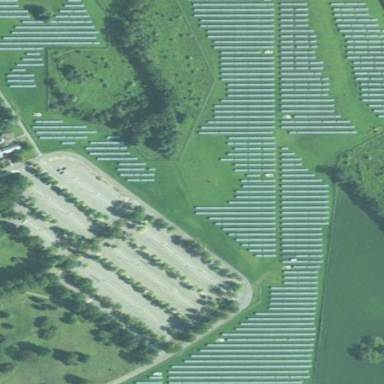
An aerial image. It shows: Solar power plant using photovoltaic technology.